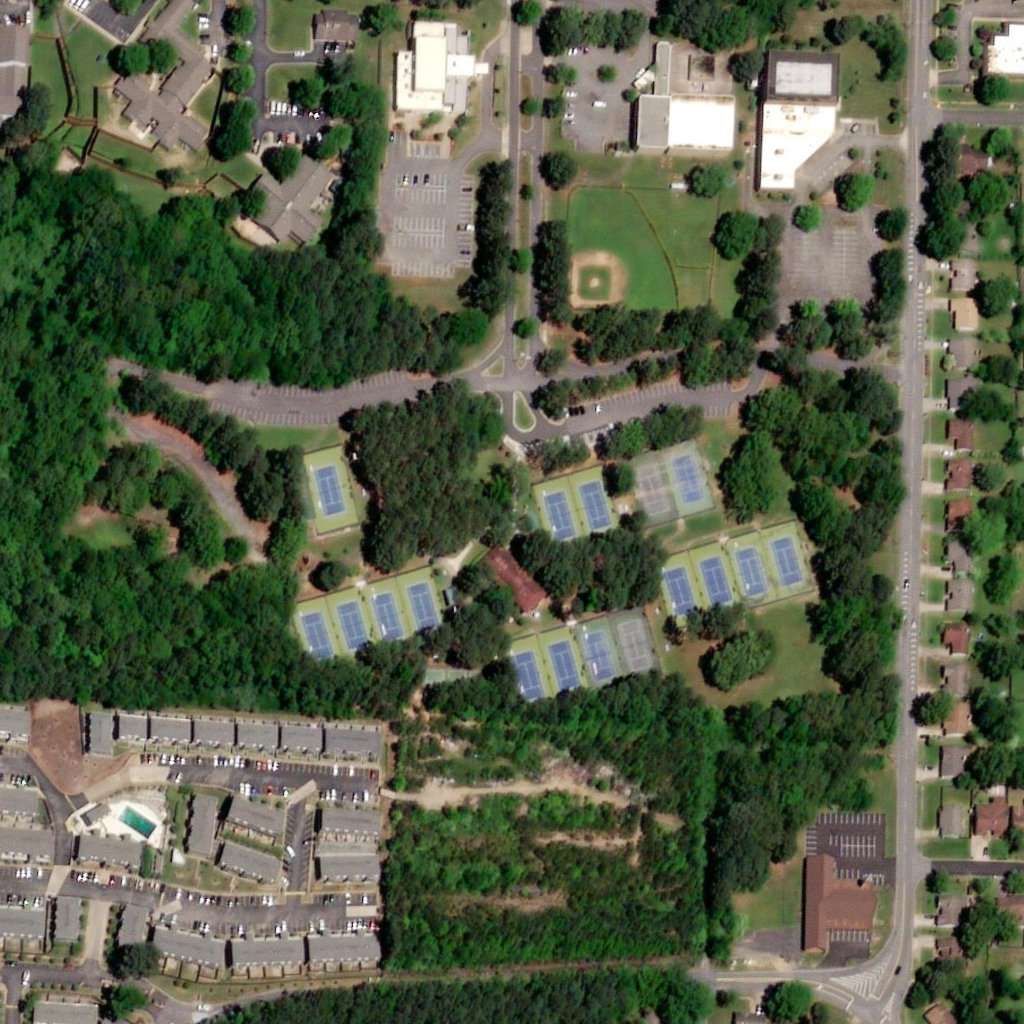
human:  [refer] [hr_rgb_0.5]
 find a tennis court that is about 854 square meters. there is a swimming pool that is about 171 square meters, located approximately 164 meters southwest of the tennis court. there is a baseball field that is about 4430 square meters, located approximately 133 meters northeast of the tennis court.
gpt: <box>[[29, 43, 35, 52, 0]]</box>

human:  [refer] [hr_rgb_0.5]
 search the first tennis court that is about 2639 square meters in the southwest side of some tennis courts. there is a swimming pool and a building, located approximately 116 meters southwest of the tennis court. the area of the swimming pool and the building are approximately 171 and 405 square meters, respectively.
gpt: <box>[[27, 55, 44, 65, 0]]</box>